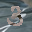
Label: 3